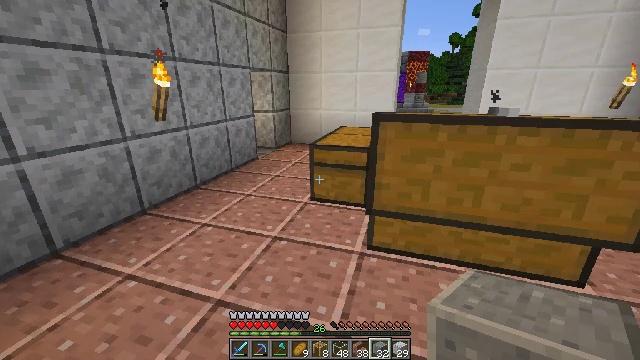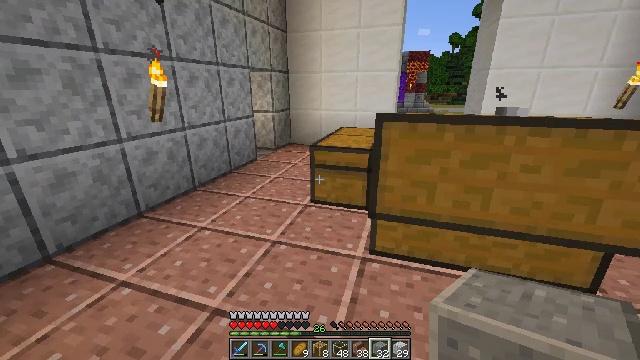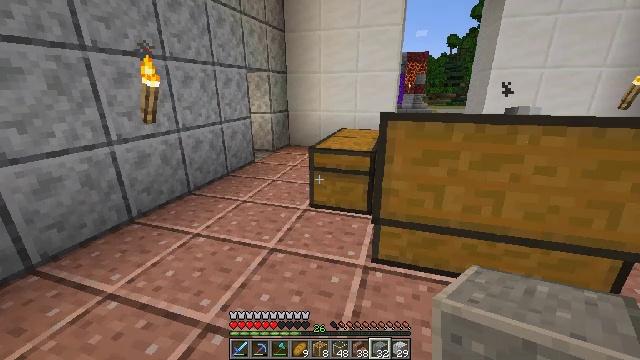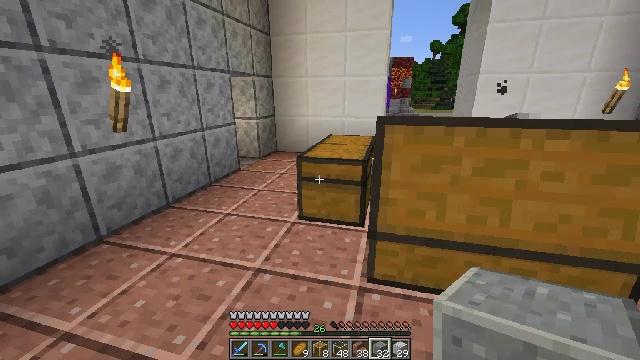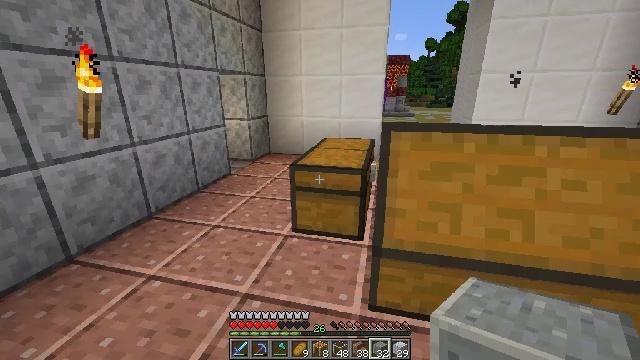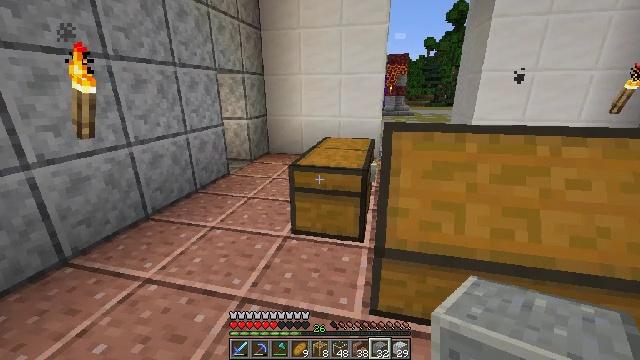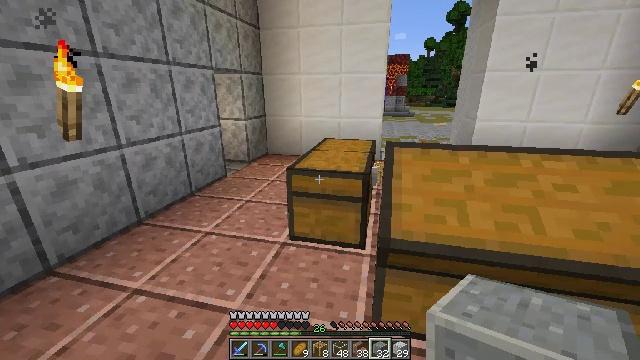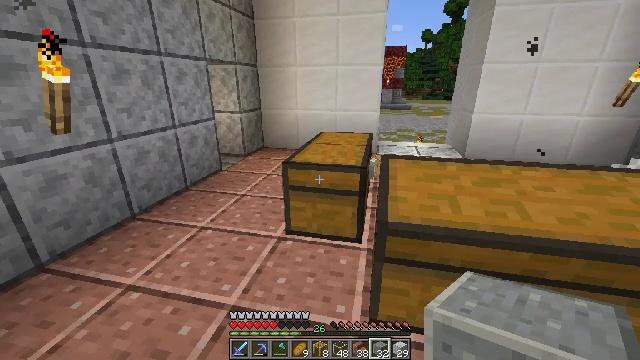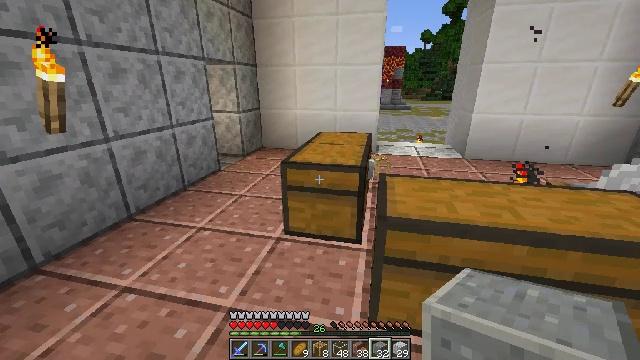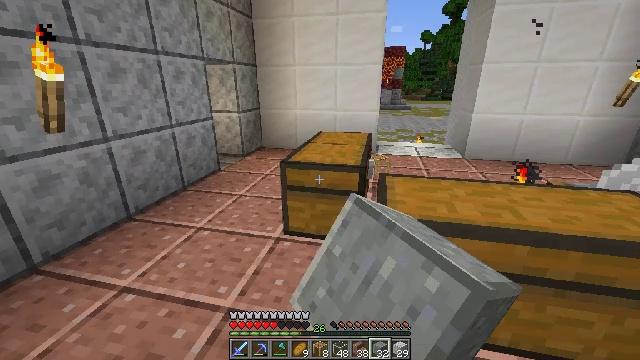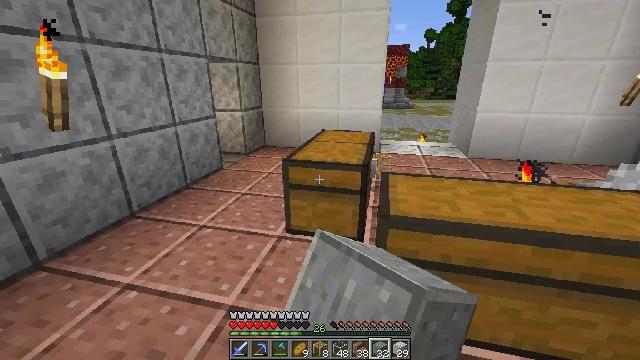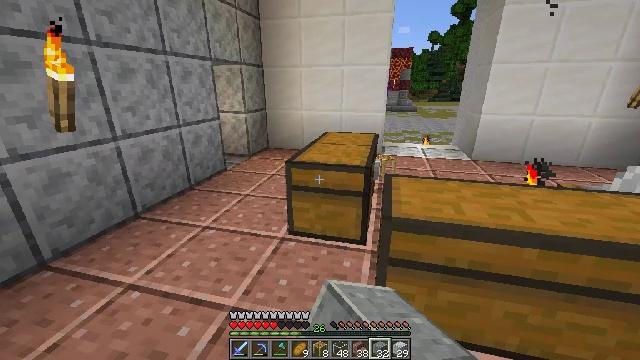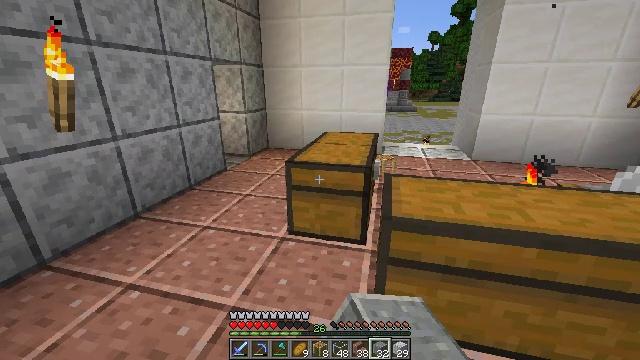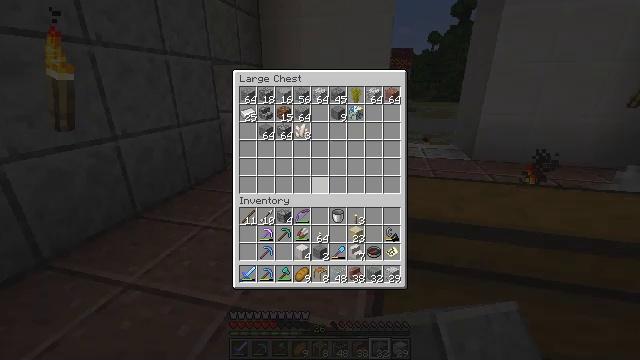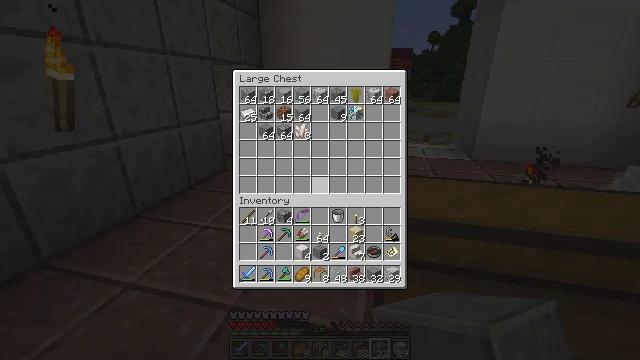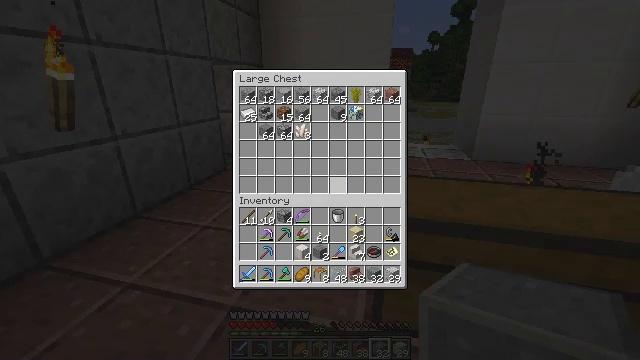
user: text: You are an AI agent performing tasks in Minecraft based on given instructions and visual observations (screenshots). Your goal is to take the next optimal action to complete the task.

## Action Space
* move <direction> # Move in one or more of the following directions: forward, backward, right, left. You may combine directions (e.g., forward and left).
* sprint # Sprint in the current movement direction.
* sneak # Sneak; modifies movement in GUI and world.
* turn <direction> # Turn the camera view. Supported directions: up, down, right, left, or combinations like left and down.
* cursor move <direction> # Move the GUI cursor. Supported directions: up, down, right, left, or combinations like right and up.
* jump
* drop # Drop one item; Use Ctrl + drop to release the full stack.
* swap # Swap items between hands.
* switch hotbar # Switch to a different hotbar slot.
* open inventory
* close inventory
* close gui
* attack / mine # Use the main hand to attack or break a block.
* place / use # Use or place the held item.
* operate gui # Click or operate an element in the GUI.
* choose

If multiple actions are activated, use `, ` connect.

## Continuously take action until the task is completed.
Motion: motion action
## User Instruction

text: Get polished andesite stairs from polished andesite in the crafting grid.
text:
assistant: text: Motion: move forward
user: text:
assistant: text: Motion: move forward
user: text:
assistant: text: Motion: move forward, turn right and up
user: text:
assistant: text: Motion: move forward, turn right
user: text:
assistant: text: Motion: no_op
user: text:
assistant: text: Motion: no_op
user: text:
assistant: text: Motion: turn down
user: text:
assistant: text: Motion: use / place
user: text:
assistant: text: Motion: use / place
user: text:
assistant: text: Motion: use / place
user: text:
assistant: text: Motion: no_op
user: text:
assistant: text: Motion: no_op
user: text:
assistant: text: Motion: open gui
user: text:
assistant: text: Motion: no_op
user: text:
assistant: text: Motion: cursor move right
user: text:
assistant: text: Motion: cursor move right
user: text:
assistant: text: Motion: cursor move right
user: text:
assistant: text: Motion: no_op
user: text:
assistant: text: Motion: no_op
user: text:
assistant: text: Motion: sneak
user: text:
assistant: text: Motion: sneak, cursor move up
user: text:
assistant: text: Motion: sneak, cursor move up
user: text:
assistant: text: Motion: sneak
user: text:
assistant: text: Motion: sneak
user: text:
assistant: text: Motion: sneak
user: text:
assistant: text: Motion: sneak
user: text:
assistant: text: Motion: sneak
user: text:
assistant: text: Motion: sneak
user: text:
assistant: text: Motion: sneak
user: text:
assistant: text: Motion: sneak